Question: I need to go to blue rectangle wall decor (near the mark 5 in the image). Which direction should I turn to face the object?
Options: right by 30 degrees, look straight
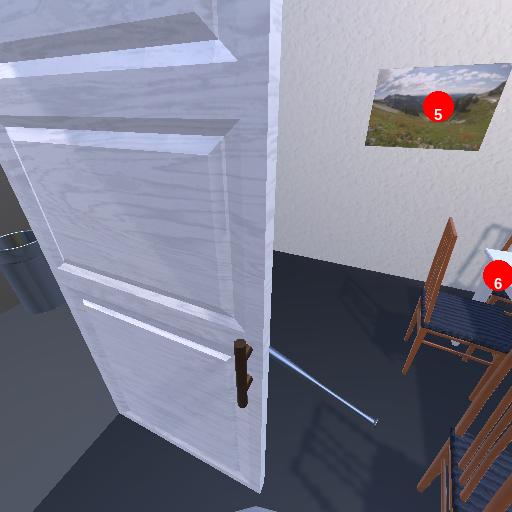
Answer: right by 30 degrees